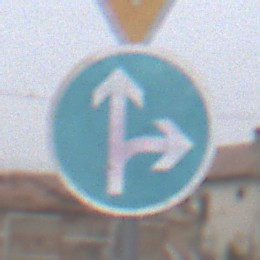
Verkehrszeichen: VorgeschriebeneFahrtrichtungGeradeausOderRechts
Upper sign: VorfahrtGewaehren
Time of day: Midday
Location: Outdoor (Suburban)
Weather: Overcast
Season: NotSpecified
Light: Natural